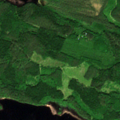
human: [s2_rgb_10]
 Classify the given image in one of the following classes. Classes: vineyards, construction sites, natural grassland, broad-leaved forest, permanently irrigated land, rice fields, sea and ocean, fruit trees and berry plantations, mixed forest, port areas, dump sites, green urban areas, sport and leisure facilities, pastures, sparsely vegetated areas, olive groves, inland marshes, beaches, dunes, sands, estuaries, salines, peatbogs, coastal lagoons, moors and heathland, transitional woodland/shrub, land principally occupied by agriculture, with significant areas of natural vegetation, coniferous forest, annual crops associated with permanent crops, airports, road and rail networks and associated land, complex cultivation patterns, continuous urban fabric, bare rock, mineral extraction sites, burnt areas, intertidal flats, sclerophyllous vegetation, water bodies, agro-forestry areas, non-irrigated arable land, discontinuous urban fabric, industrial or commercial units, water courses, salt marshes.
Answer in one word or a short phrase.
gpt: coniferous forest, mixed forest, water bodies